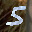
Label: 5